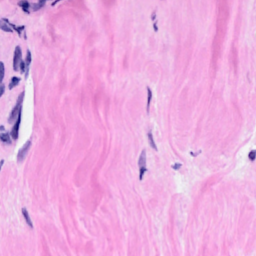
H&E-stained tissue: Breast